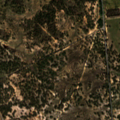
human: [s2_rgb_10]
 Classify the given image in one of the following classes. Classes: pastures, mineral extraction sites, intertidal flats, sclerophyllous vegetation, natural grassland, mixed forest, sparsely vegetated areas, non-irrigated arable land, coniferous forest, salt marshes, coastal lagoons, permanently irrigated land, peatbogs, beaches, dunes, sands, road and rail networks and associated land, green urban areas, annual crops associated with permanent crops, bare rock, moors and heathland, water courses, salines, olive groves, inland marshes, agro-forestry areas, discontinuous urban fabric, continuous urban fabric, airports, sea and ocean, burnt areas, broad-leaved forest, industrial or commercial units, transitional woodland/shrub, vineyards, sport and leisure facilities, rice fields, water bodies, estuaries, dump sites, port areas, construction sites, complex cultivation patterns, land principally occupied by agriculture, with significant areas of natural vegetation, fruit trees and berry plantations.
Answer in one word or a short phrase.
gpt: non-irrigated arable land, land principally occupied by agriculture, with significant areas of natural vegetation, broad-leaved forest, transitional woodland/shrub